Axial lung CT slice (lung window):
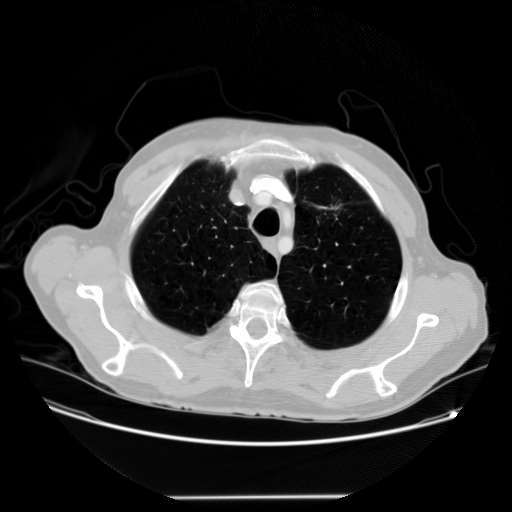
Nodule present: no